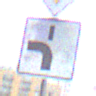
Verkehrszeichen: VerlaufVorfahrtsstrasse5
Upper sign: Vorfahrtsstrasse
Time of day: MorningAfternoon
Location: Outdoor (Urban)
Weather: Overcast
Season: NotSpecified
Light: Natural